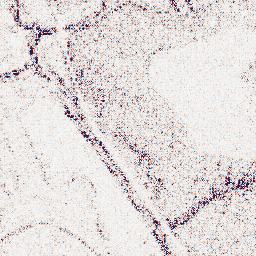
Category: wavelet
Decomposition family: wavelet_reverse_biorthogonal
Decomposition parameters: wavelet: rbio4.4
level: 1
Upsampling method: regularized
Upsampling parameters: scale: 2
lambda_reg: 0.01
Upsampling scale: 2